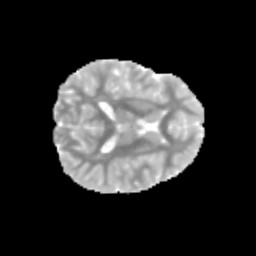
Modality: MD
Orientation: axial
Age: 13
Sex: female
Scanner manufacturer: siemens
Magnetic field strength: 3 T
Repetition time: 3.8 s
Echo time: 0.07 s